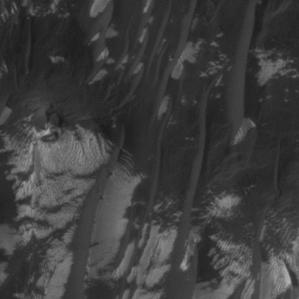
Label: frost